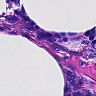
Metastatic tissue present: no